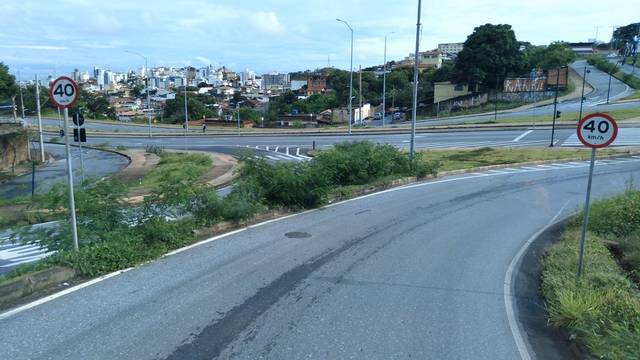
Region: Brazil
Coordinates: -19.882, -43.915